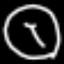
Label: clock